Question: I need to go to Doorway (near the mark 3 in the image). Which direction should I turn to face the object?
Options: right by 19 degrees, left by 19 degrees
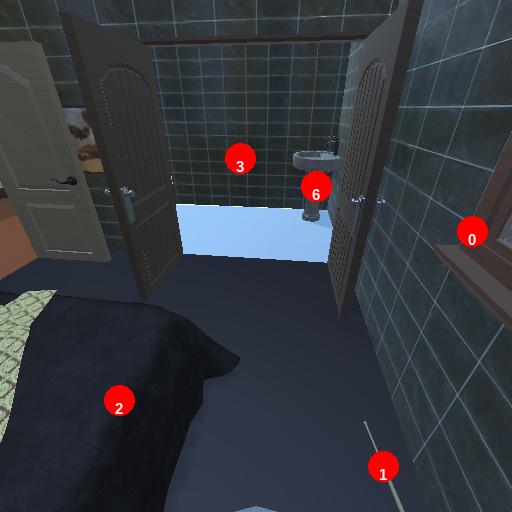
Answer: right by 19 degrees